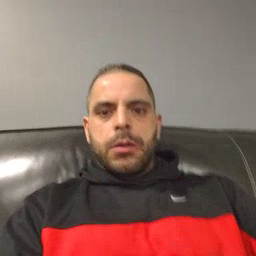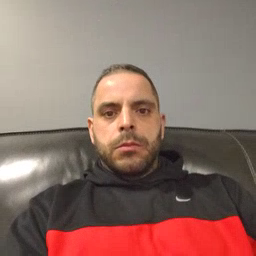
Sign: man